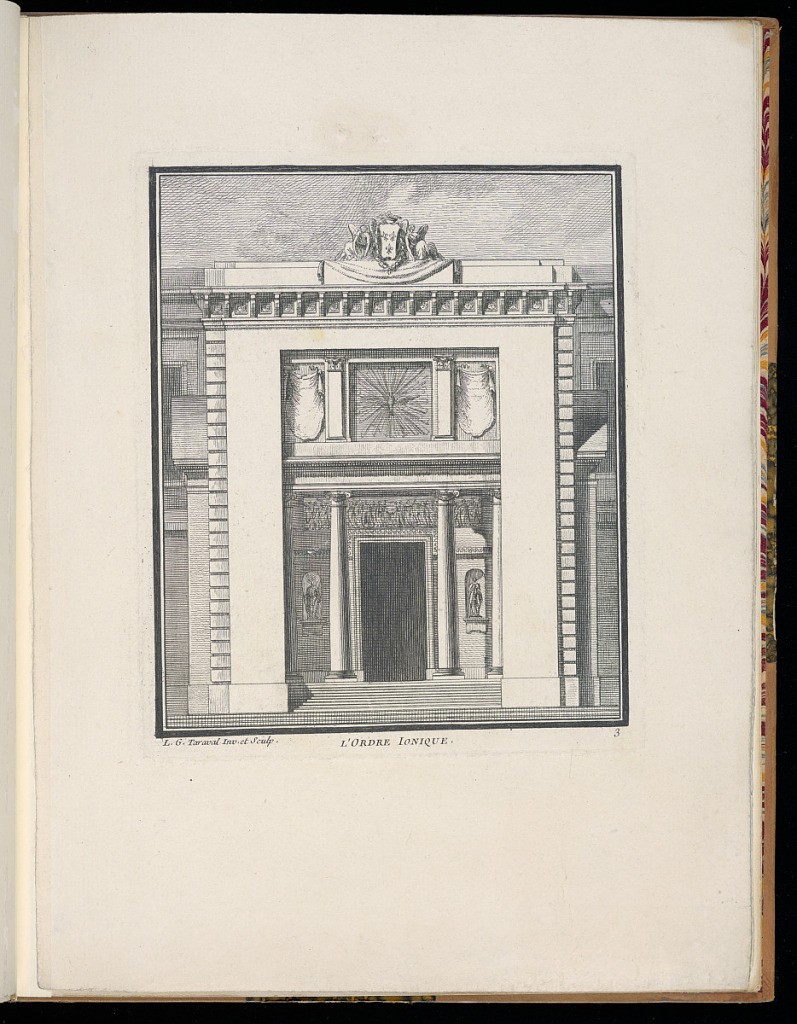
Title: L’ORDRE IONIQUE
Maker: Louis-Gustave Taraval, French, 1738 – 1794
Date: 1768–75
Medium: Etching on paper
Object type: Print
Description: Design for a portico featuring Neoclassical motifs associated with the classical architectural orders of ancient Greece and Rome. A large rectangular portico, with stairs leading up to the doors. The entablature is supported by ionic columns with a frieze above made up of pilasters, cartouches, and sun rays in the center. The doorway is flanked by statues in arched niches with a wave pattern motif and an architrave featuring a frieze of figures above the door. The whole is topped by a sculpture of the French coat of arms flanked by angels. The plate is titled, signed, and numbered.